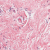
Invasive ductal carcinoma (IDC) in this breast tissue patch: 0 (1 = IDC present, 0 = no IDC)